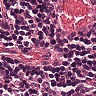
Metastatic tissue present: no